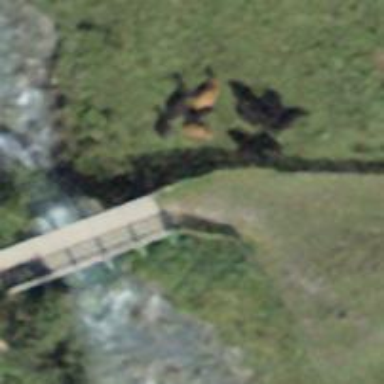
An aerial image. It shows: Path leading to bridge.